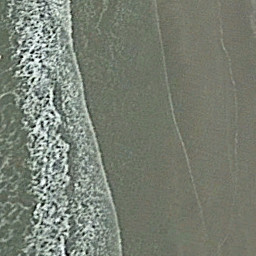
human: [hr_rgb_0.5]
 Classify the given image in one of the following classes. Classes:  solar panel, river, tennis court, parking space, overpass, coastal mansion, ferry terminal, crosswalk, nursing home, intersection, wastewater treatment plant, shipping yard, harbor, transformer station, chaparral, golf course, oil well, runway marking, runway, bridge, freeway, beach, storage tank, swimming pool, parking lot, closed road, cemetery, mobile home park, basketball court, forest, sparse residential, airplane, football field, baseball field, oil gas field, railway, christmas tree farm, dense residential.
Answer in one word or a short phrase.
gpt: beach